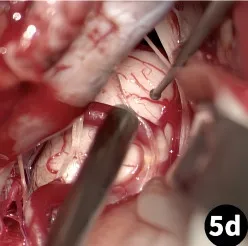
Surgical treatment of a glioma of the ventral medulla. Tumor resection procedure.
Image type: medical_photograph (other_medical_photograph)